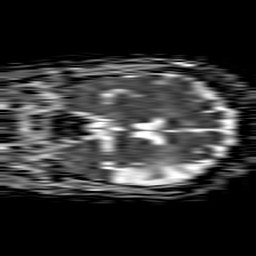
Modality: ADC
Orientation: coronal
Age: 53
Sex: female
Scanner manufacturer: philips
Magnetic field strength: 1.5 T
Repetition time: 4.6 s
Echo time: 0.08631 s